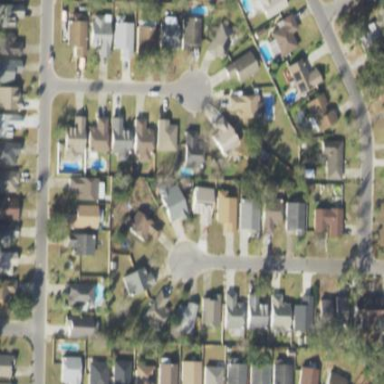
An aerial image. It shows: Residential area consisting of single-family homes.